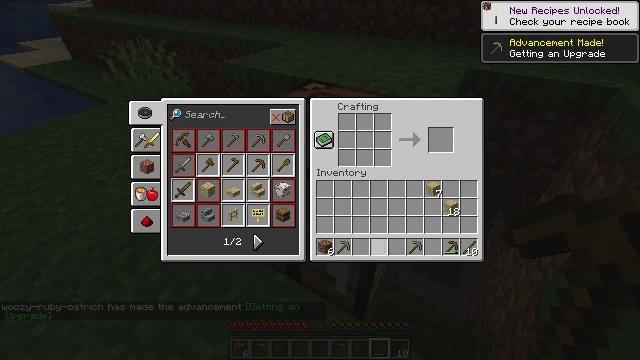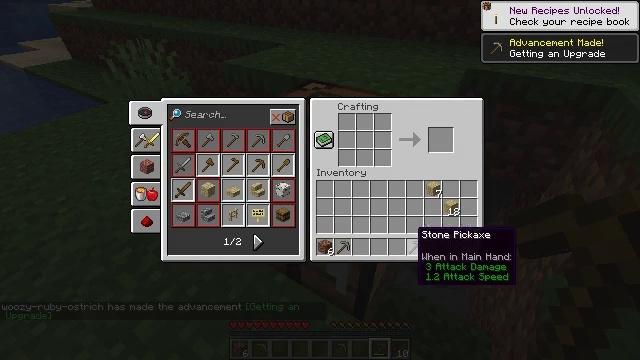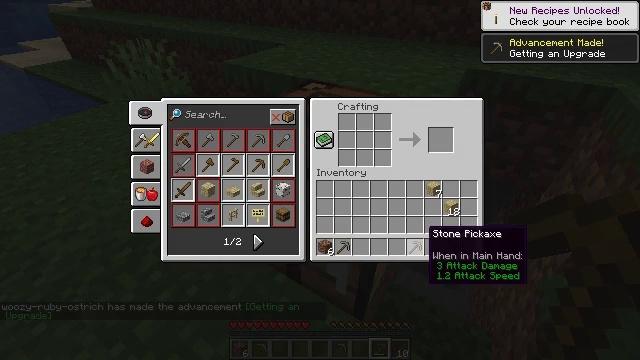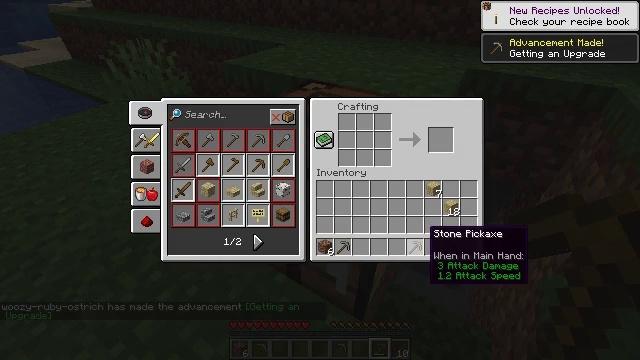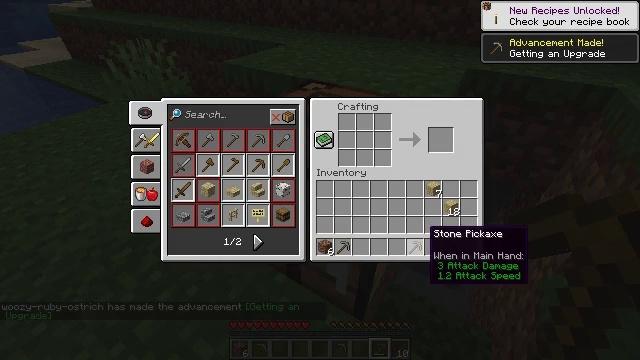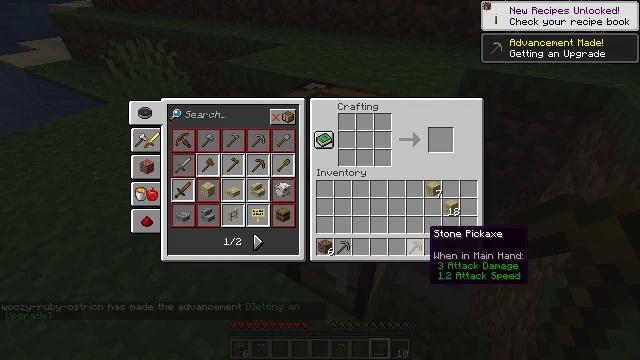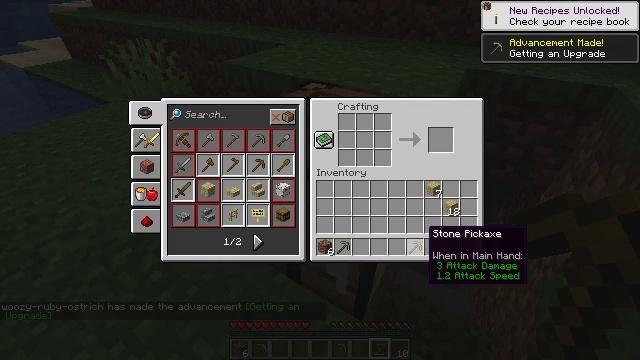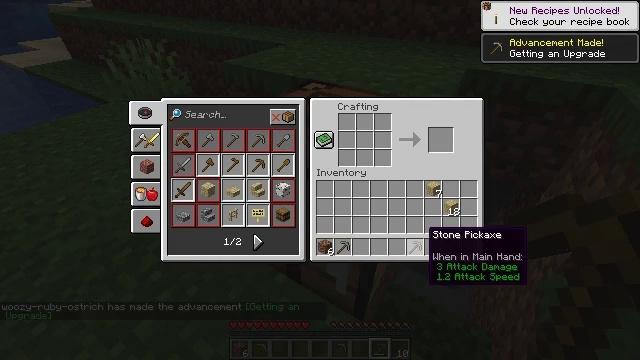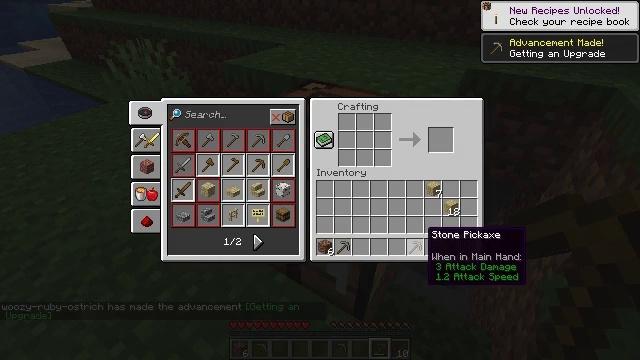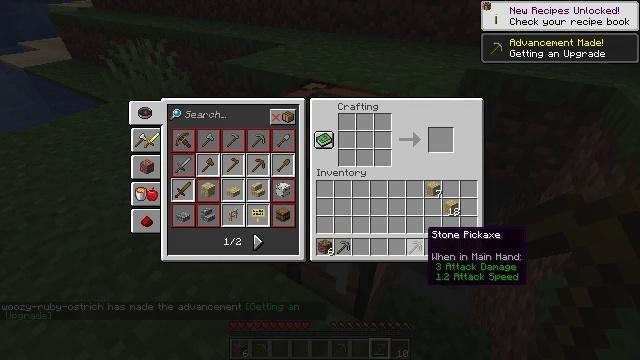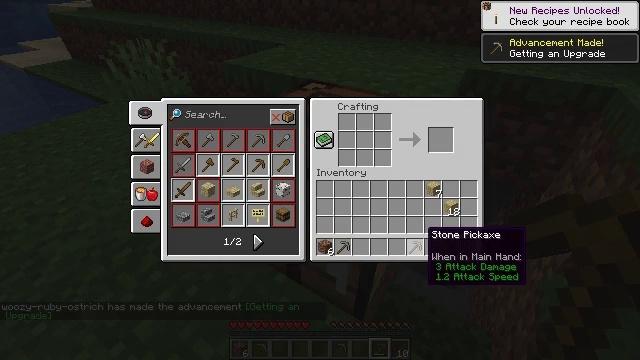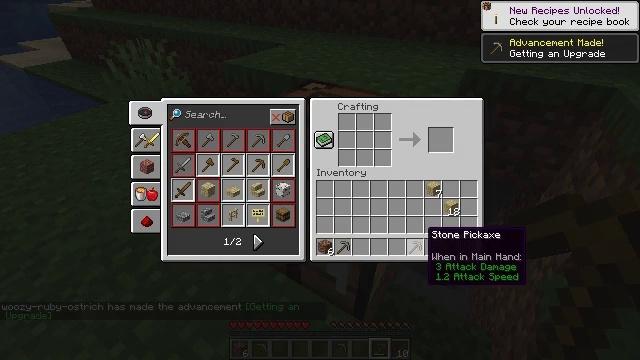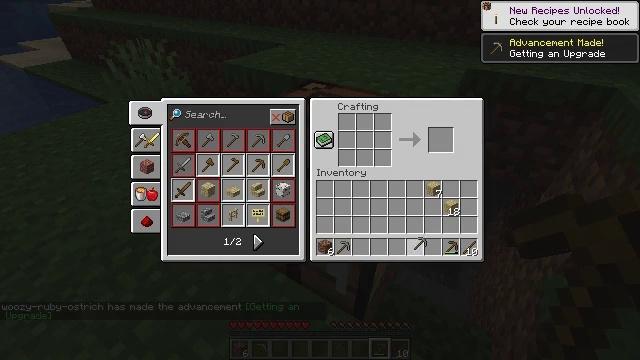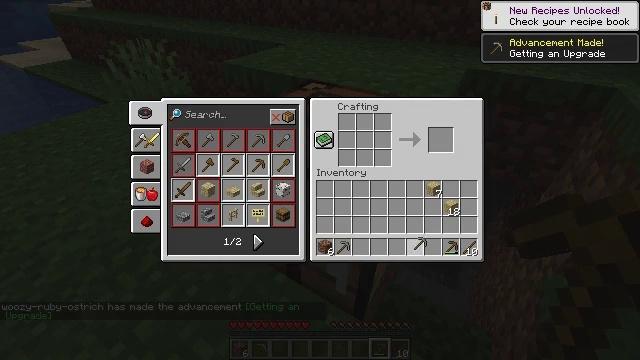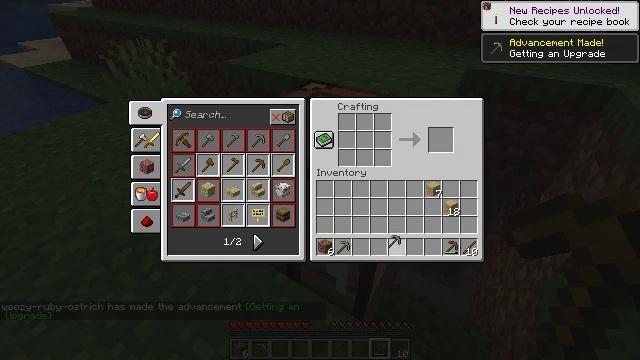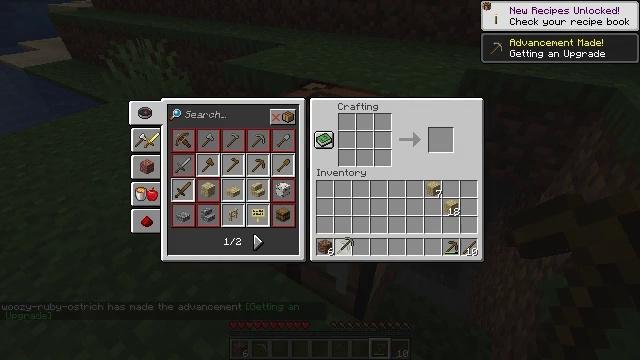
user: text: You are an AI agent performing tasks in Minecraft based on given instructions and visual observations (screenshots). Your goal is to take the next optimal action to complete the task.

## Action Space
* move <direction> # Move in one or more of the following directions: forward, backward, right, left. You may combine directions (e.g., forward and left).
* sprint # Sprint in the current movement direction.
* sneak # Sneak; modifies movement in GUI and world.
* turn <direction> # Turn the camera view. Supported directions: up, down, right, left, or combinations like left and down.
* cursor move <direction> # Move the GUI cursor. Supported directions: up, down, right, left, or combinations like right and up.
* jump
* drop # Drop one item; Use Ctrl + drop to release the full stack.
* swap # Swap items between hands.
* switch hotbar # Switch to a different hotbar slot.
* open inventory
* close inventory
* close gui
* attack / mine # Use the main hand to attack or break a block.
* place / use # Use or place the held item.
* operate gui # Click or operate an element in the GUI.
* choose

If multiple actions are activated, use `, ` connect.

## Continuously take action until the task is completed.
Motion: motion action
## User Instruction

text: Get the crafting table into the inventory.
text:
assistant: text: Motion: cursor move right
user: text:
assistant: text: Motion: cursor move right
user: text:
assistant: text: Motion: no_op
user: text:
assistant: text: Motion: no_op
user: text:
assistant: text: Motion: no_op
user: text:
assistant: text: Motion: no_op
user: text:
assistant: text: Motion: no_op
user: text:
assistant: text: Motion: no_op
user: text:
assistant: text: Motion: no_op
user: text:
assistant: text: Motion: no_op
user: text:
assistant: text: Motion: no_op
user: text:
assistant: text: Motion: operate gui
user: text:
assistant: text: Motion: operate gui
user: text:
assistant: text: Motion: cursor move left
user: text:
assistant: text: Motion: cursor move left
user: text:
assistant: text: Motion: cursor move left
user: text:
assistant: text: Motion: no_op
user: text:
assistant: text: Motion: no_op
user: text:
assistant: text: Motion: no_op
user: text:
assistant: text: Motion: operate gui
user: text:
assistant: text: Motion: operate gui
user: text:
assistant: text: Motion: operate gui
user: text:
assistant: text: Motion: no_op
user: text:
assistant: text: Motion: no_op
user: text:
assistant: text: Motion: cursor move right and up
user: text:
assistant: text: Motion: cursor move right and up
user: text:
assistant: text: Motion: no_op
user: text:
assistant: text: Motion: no_op
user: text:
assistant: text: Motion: operate gui
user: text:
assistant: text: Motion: operate gui